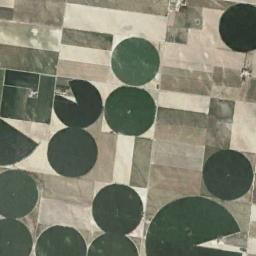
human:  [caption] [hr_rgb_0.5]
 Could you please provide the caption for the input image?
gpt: Round fields are the same size .

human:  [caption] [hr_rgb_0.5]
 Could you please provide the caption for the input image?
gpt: There are some green circle farmland and bare square farmland .

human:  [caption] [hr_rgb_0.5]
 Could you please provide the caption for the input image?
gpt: More than ten neatly arranged green circular farmlands with incomplete gardens and semicircles .

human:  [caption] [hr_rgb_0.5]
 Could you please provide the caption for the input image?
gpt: Several dark green circular or fan-shaped farmlands with different radii are surrounded by other farmlands that grows other crops .

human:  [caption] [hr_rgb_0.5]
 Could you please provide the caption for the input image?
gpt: There are some green circular farmlands arranged neatly .